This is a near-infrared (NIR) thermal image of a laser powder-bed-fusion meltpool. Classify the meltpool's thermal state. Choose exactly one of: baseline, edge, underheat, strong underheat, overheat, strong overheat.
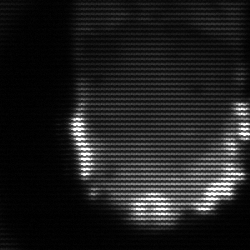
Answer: baseline